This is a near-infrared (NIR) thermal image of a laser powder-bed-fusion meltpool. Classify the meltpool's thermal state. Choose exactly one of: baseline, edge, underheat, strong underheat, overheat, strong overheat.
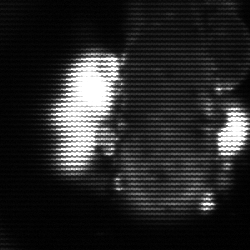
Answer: strong underheat